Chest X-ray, PA view. Patient: 50 years old, sex F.
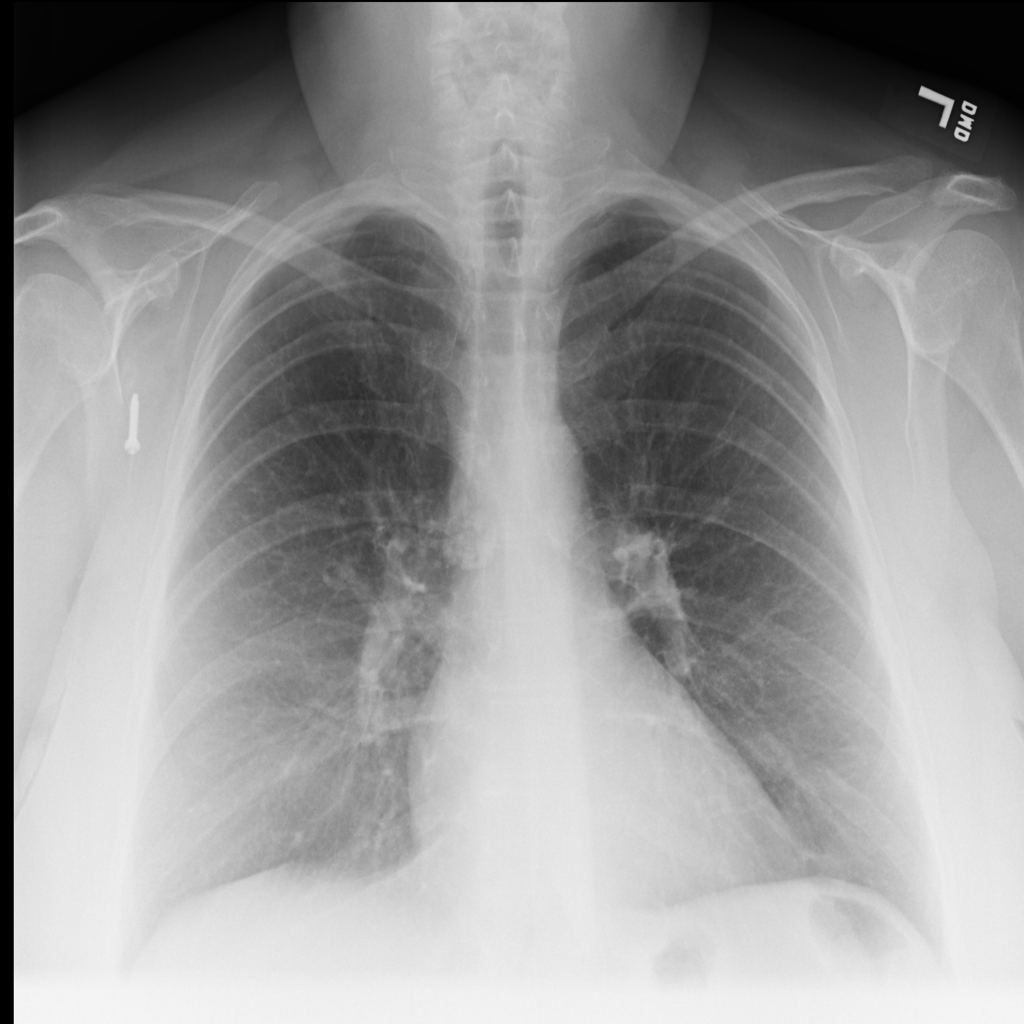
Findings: Infiltration